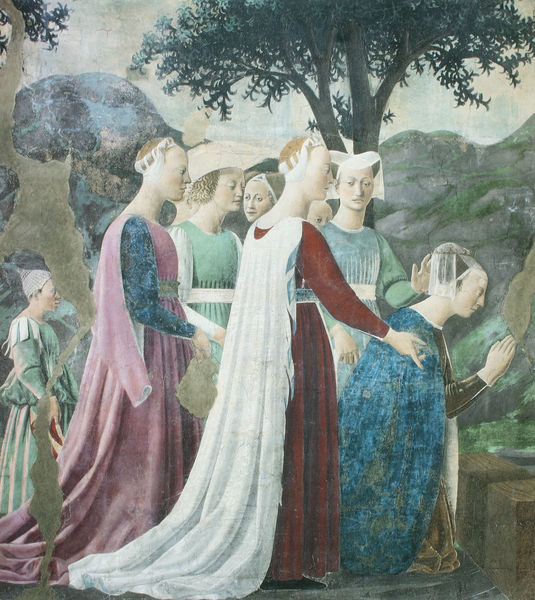
Titel: Kreuzeslegende - Anbetung des Heiligen Kreuzes (Detail)
Künstler: Piero della Francesca
Standort: Arezzo
Institution: San Francesco
Schlagwörter: baum, berg, blau, blätter, felsen, gemälde, gruppe, hand, himmel, laub, mann, umhang, wasser, weiß, bäume, frauen, gelb, grün, landschaft, menschen, mädchen, äste, braun, damen, finger, frau, frisur, frisuren, grau, hintergrund, holz, hut, hüte, kleid, kleider, köpfe, profil, schwarz, tisch, blick, gürtel, hund, rot, schleier, tuch, haube, malerei, muster, rock, gesichter, jung, profile, wand, arm, band, blicke, falten, gesicht, mensch, samt, schale, stehen, stein, ärmel, hals, hände, ast, baumstamm, horizont, hügel, natur, stamm, zweige, boden, gewand, haare, mantel, stehend, stoff, adel, gewänder, kind, paar, personen, blatt, person, pflanzen, rechts, renaissance, rosa, vornehm, brunnen, garten, kopfbedeckung, schleppe, terrasse, italien, röcke, tüll, schleppen, berge, fels, gebirge, mauer, lila, violett, figuren, schaden, gefolge, hat, religious, women, braut, dress, gefaltet, society, kopftuch, zopf, detail, wandgemälde, wandmalerei, altrosa, gown, perspective, stufe, podest, knie, zeigen, ring, betrachter, pink, ringe, kloster, links, bedeckt, zweig, knien, hauben, beten, gebet, schwester, kranz, fragment, trost, gefaltete hände, tree, knieend, kniend, mittelalter, durchsichtig, knieen, mountain, nature, umhänge, königin, fresko, bänder, maria, anbetung, betend, bitte, kopfschmuck, fresco, beschädigung, acht, kleiner, kniefall, riss, cape, stifter, medieval, schäden, pilger, hände falten, nonnen, wandfresko, dank, überkleid, teine, outdoors, koenig, saba, giotto, hände gefaltet, fra angelico, kneeling, pray, freskomalerei, praying, piero della francesca, della francesca, francesca, arezzo, kopfebedeckungen, mittel<lter, kneel, rot grün blau, de la francesca, medival, madona, bless, ladys, noblewomen, oil colors